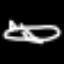
Label: airplane